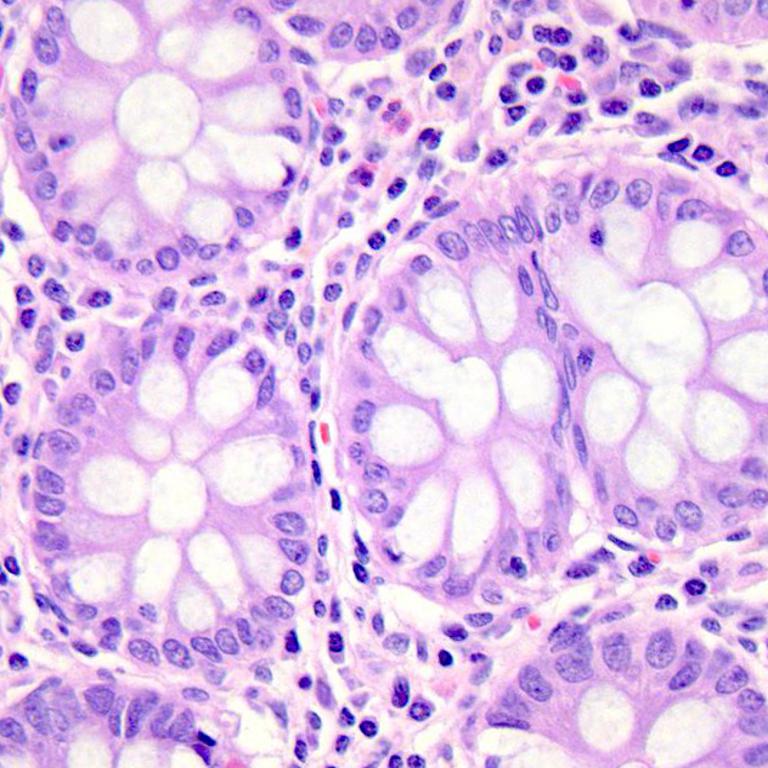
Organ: colon
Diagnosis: benign